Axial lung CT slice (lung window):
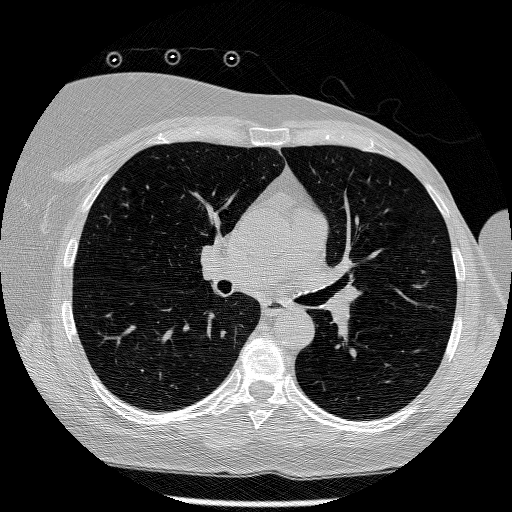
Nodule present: no